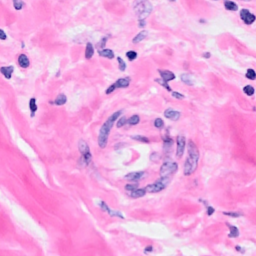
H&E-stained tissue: Breast